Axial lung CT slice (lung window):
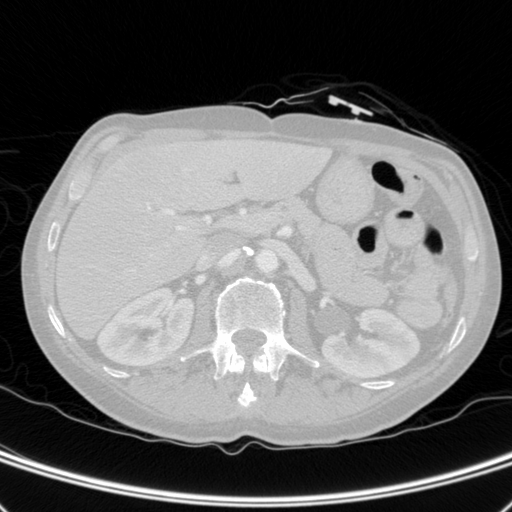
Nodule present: no